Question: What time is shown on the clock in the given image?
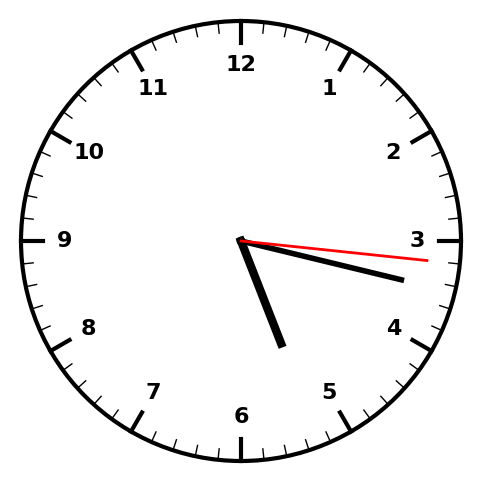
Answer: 05:17:16